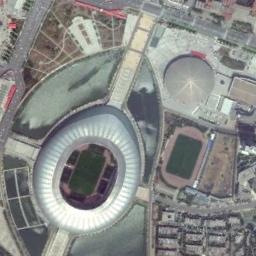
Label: stadium